Interaction volume radius: 10 \u00c5
Interaction volume height: 15 \u00c5
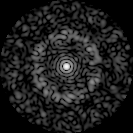
Disorder parameter: 0.8044